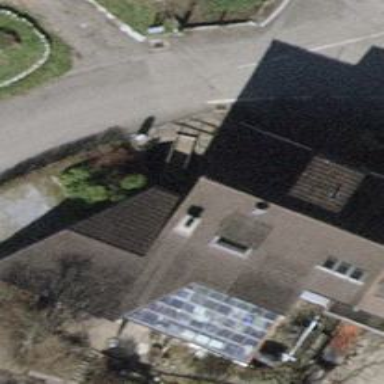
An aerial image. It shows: Gabled roof house.